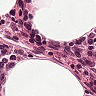
Metastatic tissue present: no